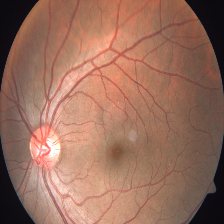
Diabetic retinopathy grade: Severe